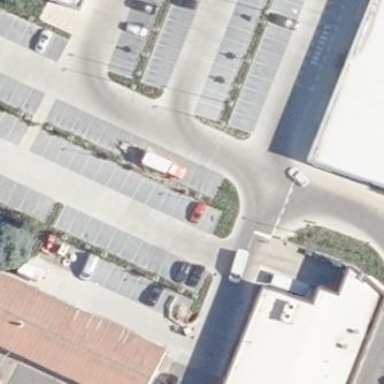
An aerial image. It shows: Normal parking space.